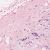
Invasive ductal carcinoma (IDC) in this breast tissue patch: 1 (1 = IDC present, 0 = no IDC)